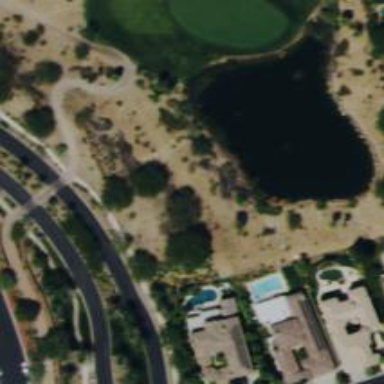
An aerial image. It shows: Scenic view of water hazard on golf course. The natural water feature adds beauty to the landscape.